Question: today I tried node.js mysql snippet from w3schools:
'''
var mysql = require('mysql');
var con = mysql.createConnection({
host: "localhost",
user: "roots", // WRONG USER
password: ""
});
con.connect(function(err) {
if (err) throw err;
console.log("Connected!");
/*Create a database named "mydb":*/
con.query("CREATE DATABASE mydb", function (err, result) {
if (err) throw err;
console.log("Database created");
});
});
'''
I wanted to learn how to handle mysql errors, because my app require mysql. But after I started app.js file this error showed up:
Why can't I throw an error?
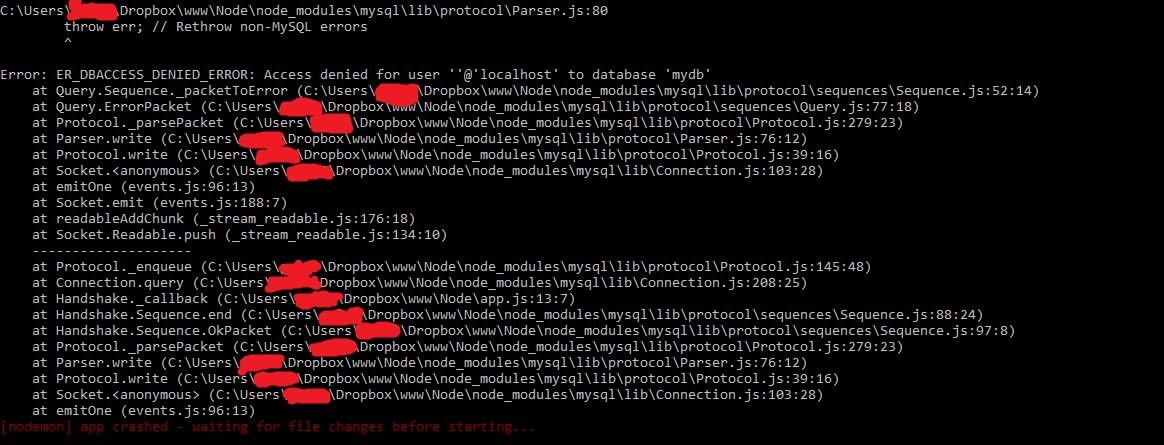
Answer: > I wanted to learn how to handle mysql errors, because my app require
mysql.
<URL>
To catch the errors you 'throw', try with the following snippet :
'''
con.on('error', function(err) {
console.log("[mysql error]",err);
});
'''